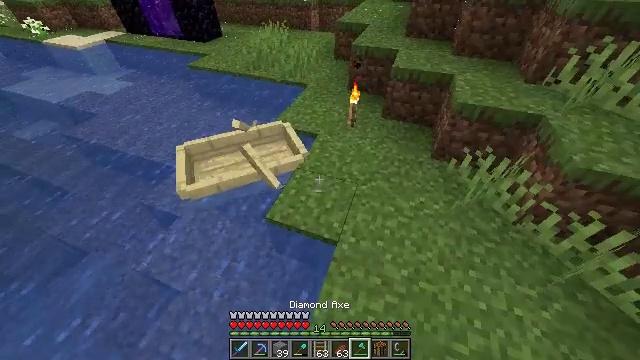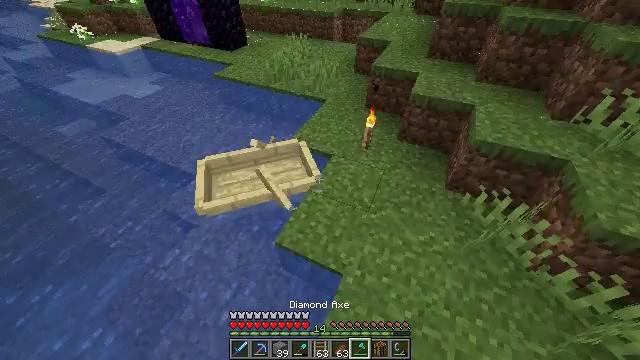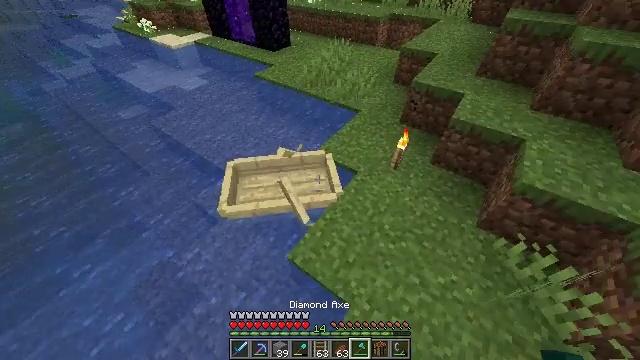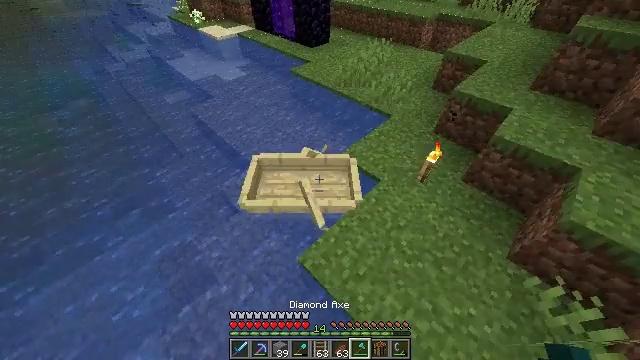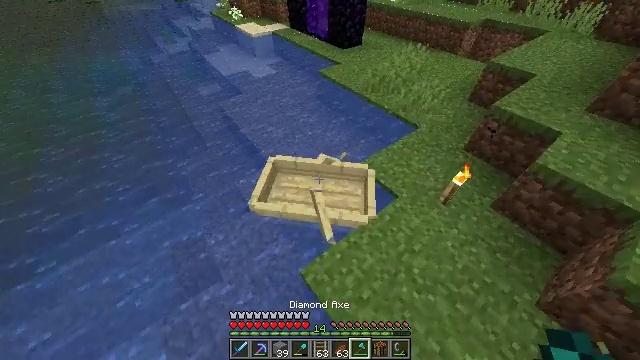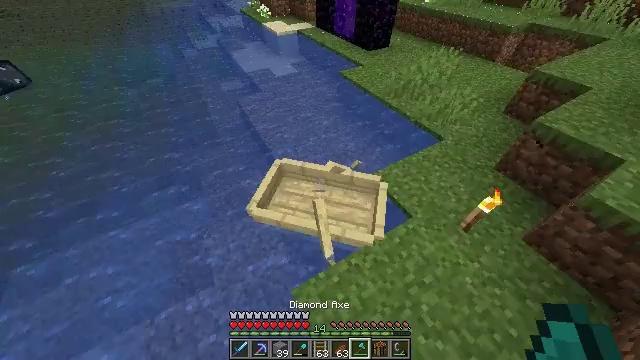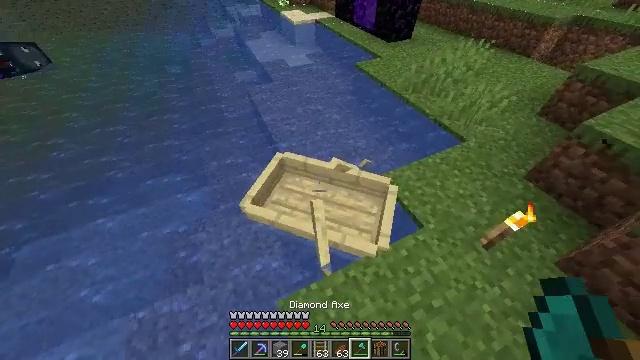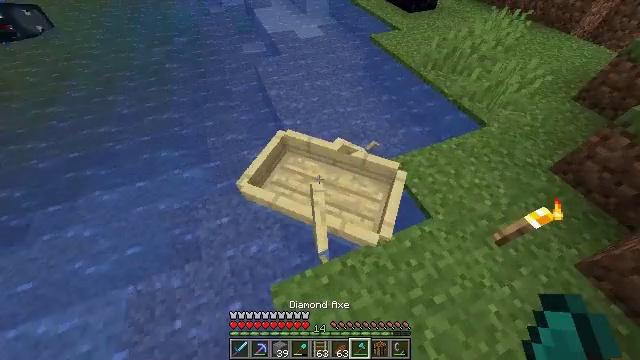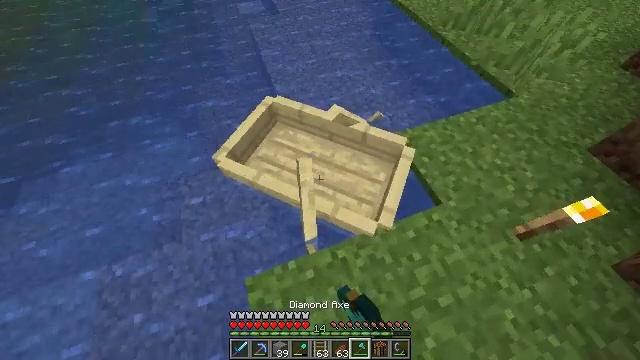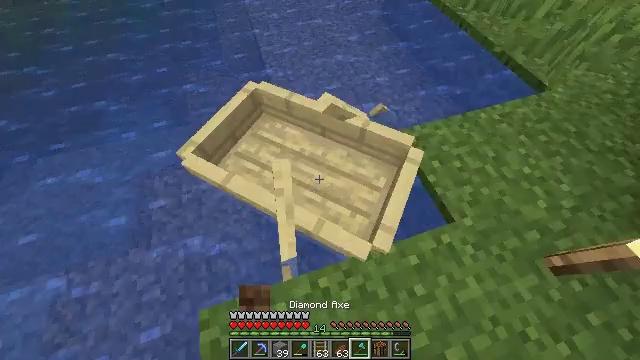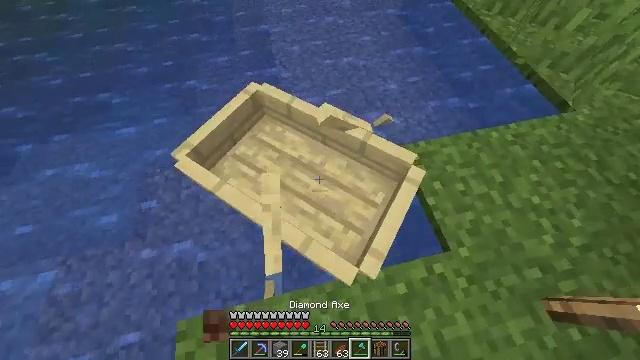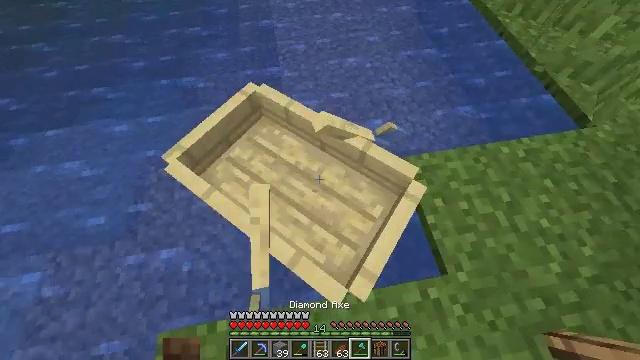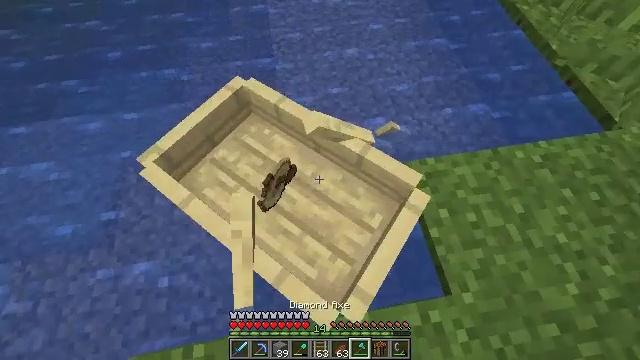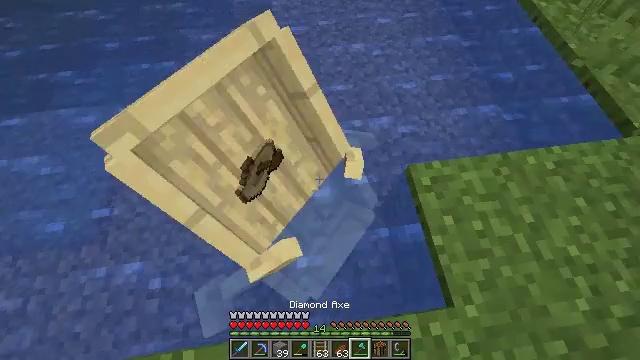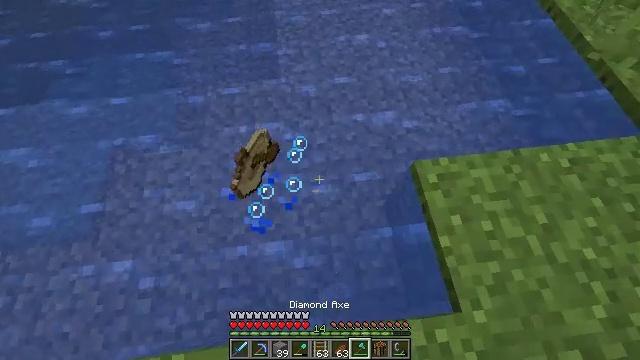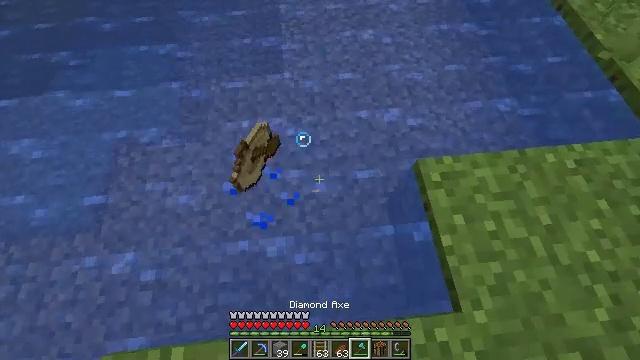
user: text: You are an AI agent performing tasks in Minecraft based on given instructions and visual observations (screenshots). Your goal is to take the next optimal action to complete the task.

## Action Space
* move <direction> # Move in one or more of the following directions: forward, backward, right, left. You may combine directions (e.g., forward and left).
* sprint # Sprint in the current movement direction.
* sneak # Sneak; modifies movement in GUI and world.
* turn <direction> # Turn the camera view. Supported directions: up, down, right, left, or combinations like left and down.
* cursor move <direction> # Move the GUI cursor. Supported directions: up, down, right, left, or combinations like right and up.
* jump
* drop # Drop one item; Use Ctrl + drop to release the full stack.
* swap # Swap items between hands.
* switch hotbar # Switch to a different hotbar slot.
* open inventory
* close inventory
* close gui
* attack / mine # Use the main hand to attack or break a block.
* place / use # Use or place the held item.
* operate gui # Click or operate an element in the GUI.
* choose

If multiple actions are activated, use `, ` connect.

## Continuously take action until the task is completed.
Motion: motion action
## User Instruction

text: Combat the chicken.
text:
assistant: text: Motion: move forward, sprint, turn left, jump
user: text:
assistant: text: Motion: move forward, sprint, turn left
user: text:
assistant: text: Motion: move forward, sprint, turn left
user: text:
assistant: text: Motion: move forward, sprint, turn left
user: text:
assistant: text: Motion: move forward, sprint, turn left
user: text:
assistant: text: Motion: move forward, sprint, turn left and down
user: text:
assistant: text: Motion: move forward, sprint, turn left and down, attack / mine
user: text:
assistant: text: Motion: move forward, sprint, turn left and down, attack / mine
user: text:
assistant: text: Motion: move forward, turn left and down, attack / mine
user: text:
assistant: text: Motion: turn left and down
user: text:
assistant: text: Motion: turn left
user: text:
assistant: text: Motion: no_op
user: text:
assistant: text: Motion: turn left
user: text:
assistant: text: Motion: no_op
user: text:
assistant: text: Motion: turn left
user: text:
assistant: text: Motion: turn left and down
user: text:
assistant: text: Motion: turn left and down
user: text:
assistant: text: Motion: no_op
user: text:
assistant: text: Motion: no_op
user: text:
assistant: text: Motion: move forward and move left
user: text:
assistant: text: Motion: move forward and move left
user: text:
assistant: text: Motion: move forward and move left
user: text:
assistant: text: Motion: move forward and move left, turn right
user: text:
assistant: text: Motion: move forward and move left, turn right
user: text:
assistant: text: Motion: move forward and move left, turn right
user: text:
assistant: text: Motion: move forward and move left, turn right
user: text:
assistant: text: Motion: move right, turn right
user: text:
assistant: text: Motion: move right, turn right and up
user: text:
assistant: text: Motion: move right, turn right
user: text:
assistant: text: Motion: move right, turn right and up